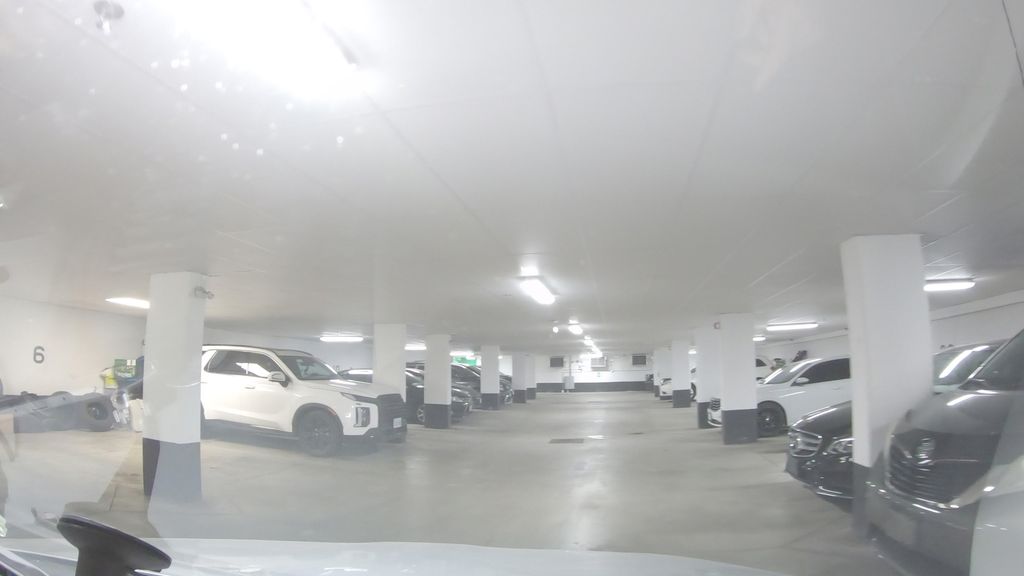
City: toronto